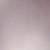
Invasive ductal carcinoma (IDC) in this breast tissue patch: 0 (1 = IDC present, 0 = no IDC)